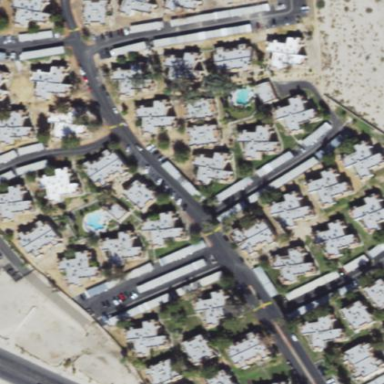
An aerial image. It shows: Residential area with apartments.